This grayscale texture is a bearing vibration snapshot reshaped row-by-row into a square image. What is the most likely bearing condition (normal, inner_race, outer_race, ball)?
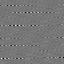
Answer: outer_race